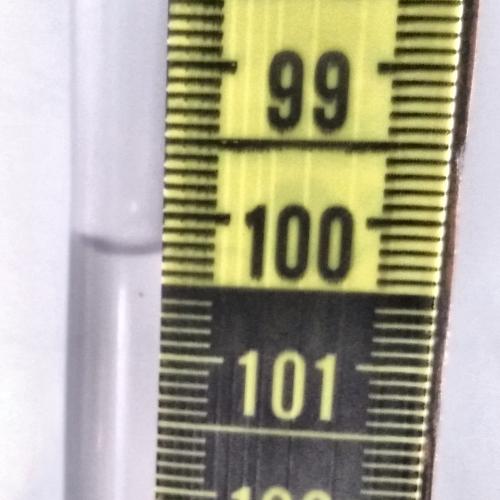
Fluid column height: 100.3 cm